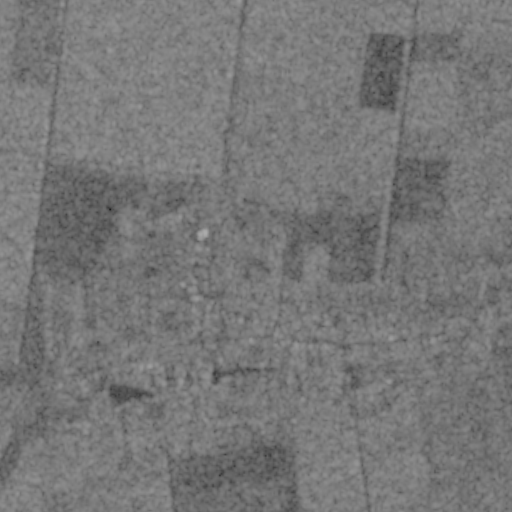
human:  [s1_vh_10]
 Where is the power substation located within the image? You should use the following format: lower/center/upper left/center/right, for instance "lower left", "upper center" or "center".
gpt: The power substation is located in the center of the image.
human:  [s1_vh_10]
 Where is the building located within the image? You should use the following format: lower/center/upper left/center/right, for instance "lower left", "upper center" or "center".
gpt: There is no building in the image.

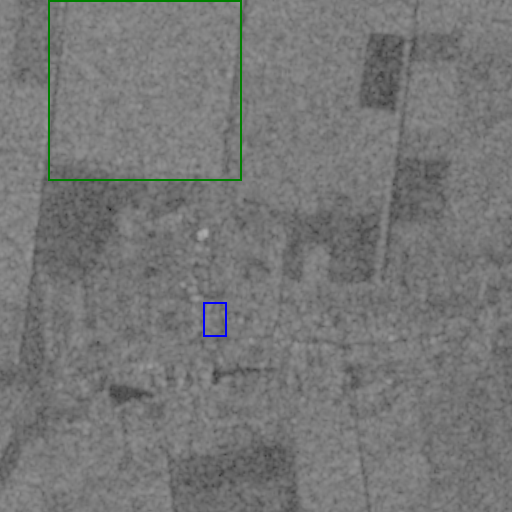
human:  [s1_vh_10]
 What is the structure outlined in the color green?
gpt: The structure outlined in green is a crop field.
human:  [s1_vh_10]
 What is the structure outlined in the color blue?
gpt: The structure outlined in blue is a park.
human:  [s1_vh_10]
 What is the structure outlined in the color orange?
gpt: There is no orange outline.